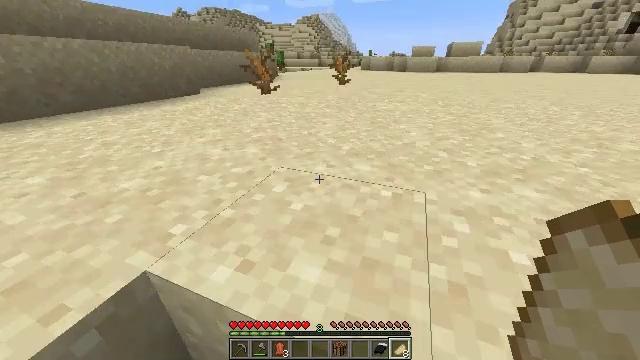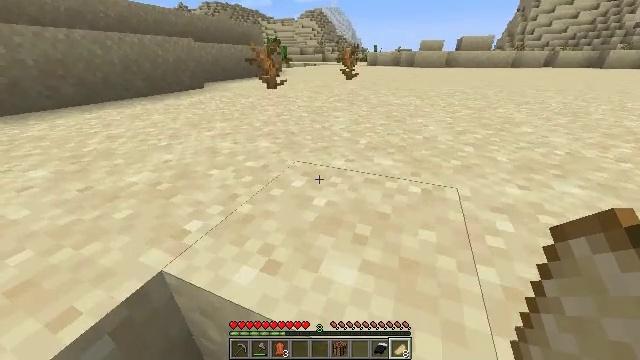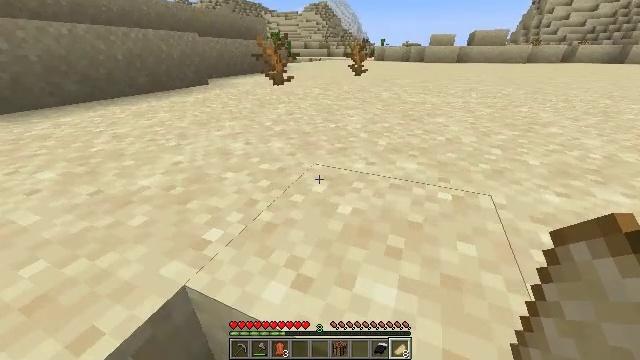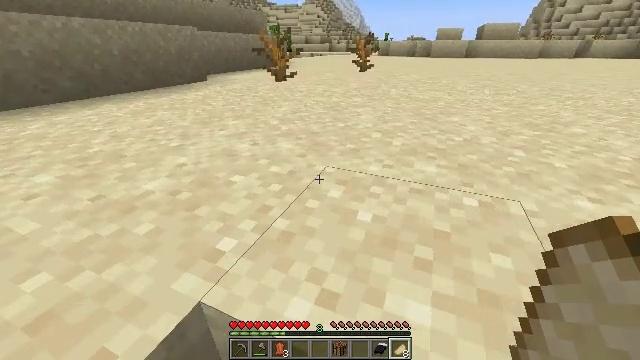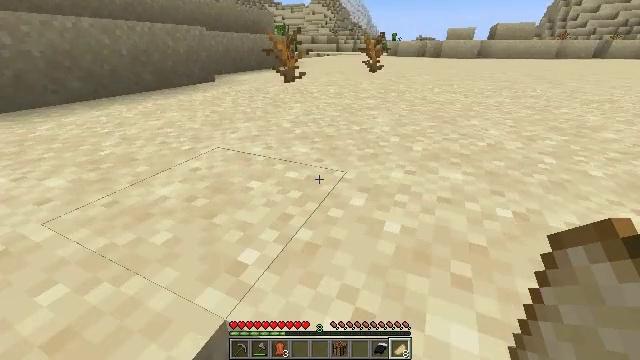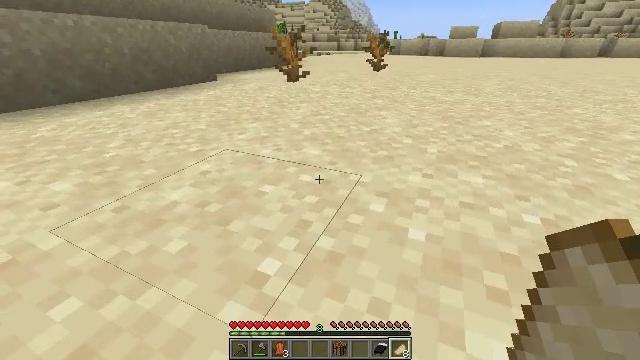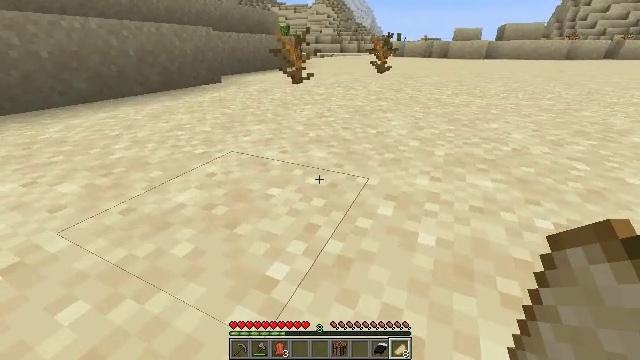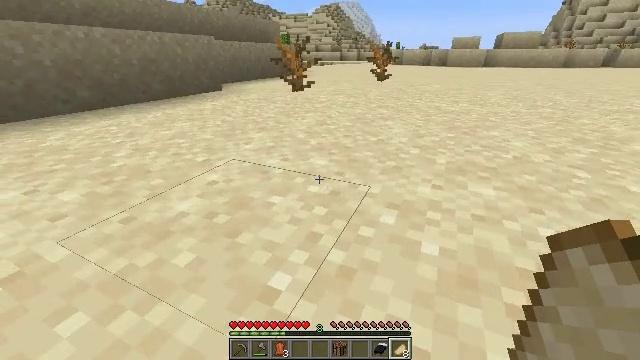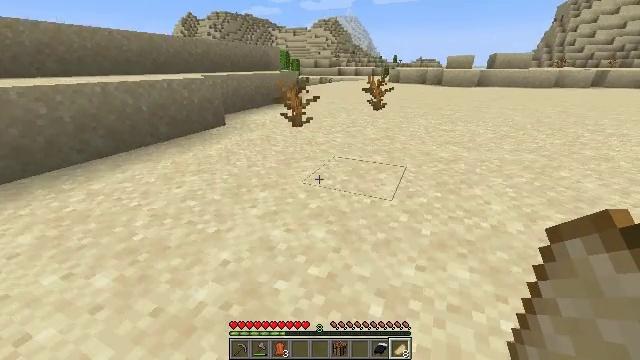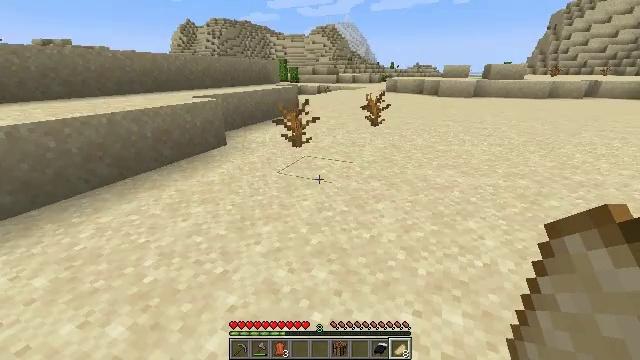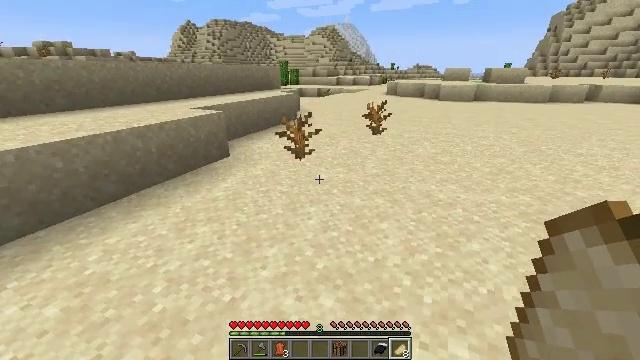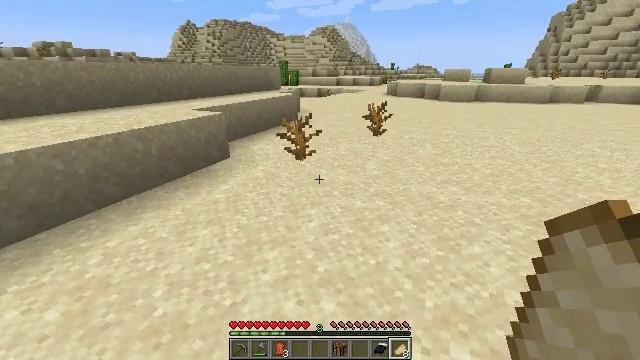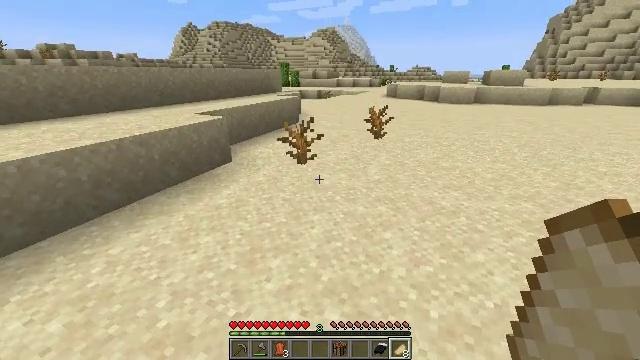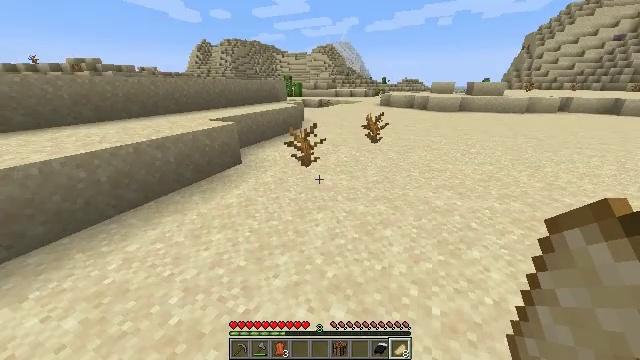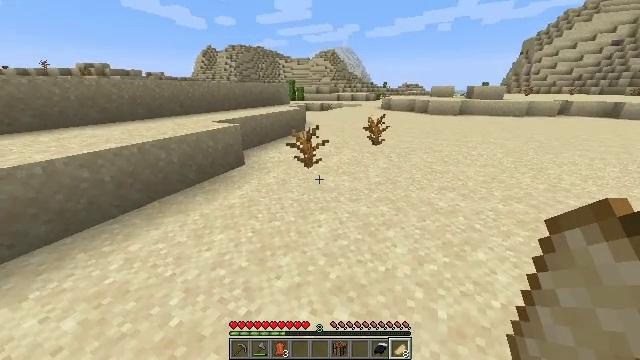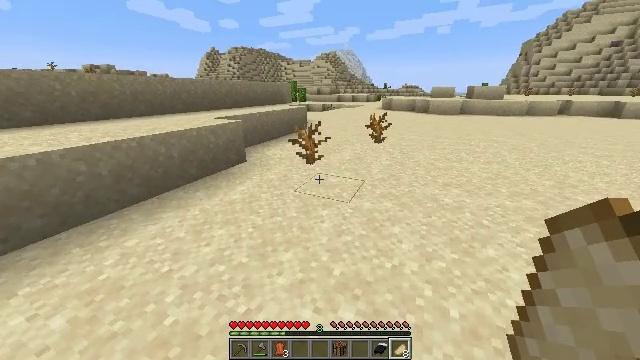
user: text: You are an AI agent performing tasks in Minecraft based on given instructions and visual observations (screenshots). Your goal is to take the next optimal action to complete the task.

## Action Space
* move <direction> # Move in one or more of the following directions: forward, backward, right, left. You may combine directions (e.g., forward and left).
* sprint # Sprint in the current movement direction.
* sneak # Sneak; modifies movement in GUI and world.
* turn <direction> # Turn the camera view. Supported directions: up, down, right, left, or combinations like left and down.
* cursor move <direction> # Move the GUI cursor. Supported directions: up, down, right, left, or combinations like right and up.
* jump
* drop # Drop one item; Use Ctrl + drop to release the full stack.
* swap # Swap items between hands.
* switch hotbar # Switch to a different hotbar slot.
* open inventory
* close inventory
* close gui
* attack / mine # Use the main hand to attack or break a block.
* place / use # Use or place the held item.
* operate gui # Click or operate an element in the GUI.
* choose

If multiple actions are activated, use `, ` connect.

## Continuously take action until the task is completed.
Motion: motion action
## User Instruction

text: Break the dead bush for sticks.
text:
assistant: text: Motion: move forward, sprint
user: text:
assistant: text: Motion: move forward
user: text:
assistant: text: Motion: move forward
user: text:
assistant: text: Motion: move forward, turn left
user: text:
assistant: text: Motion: move forward
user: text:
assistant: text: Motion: move forward
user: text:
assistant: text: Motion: move forward, turn up, jump
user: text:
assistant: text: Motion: move forward, turn up, jump
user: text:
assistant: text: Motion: move forward, jump
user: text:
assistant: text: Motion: move forward, jump
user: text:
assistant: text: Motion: move forward, sprint
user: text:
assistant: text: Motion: move forward, sprint
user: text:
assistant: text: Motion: move forward, sprint
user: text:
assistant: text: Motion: move forward, sprint
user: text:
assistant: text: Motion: move forward, sprint
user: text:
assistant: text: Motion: move forward, sprint, turn left
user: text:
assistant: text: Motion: move forward, sprint
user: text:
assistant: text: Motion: move forward, sprint
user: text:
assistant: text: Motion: move forward
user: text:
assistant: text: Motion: move forward, attack / mine
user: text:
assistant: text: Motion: move forward, attack / mine
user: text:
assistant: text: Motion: move forward
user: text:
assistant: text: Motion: move forward
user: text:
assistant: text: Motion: move forward
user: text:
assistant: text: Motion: move forward, turn right and down
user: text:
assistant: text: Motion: move forward, turn right and down
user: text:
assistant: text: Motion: move forward, turn right
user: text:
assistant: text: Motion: move forward, turn right
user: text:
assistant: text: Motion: move forward
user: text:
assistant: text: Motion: move forward